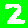
Digit: 2